Aerial crown-view tile of a tropical tree (Barro Colorado Island, Panama), acquired 20250818:
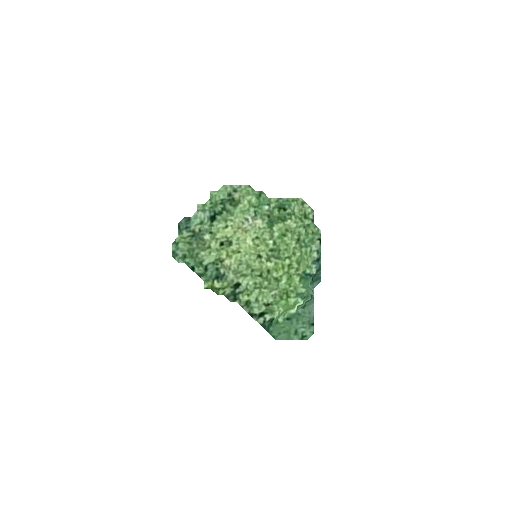
Species: Anacardium excelsum
GBIF accepted scientific name: Anacardium excelsum
Crown area: 22.311 m²